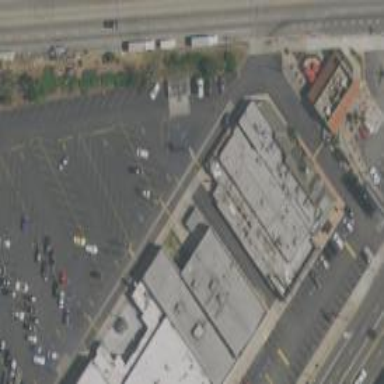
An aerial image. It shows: Commercial building.